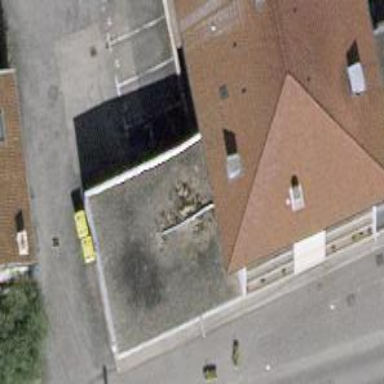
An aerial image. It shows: Fast food establishment.